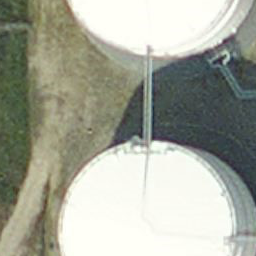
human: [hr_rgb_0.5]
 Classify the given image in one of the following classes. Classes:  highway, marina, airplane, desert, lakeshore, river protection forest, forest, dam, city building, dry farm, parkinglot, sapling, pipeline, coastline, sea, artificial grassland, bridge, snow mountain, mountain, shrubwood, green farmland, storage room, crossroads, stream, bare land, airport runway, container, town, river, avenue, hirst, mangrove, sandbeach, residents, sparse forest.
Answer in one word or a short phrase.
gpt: storage room